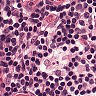
Metastatic tissue present: no